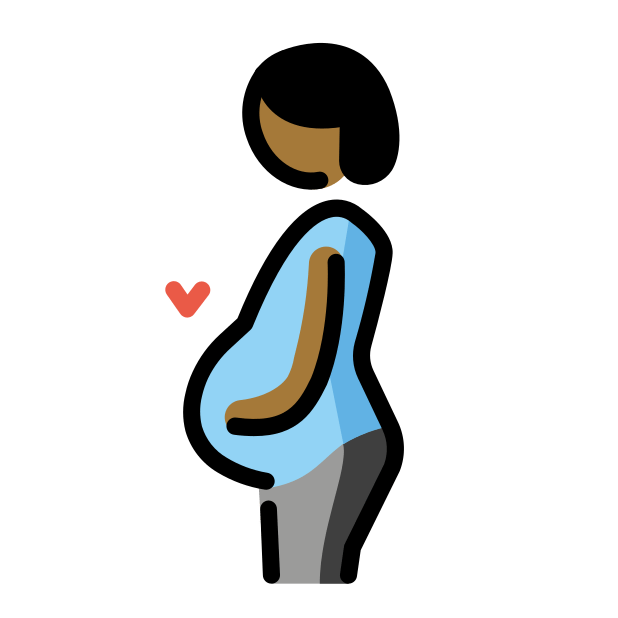
pregnant person: medium-dark skin tone